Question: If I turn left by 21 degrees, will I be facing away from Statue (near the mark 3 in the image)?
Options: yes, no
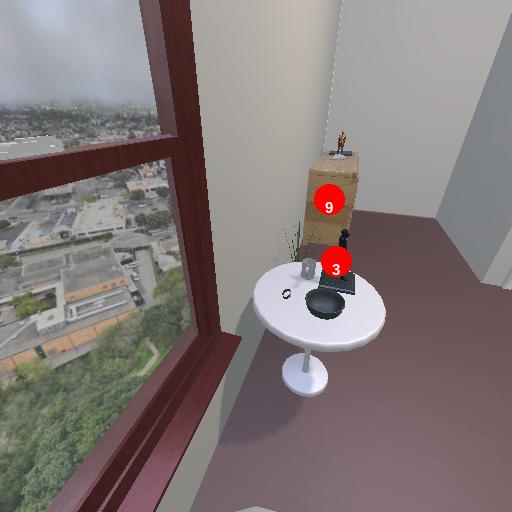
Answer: yes